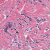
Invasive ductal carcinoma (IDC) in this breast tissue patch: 1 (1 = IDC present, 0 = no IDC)